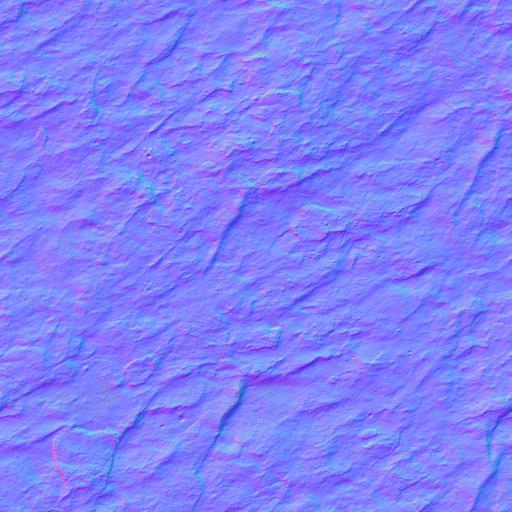
cliff light rock stone white